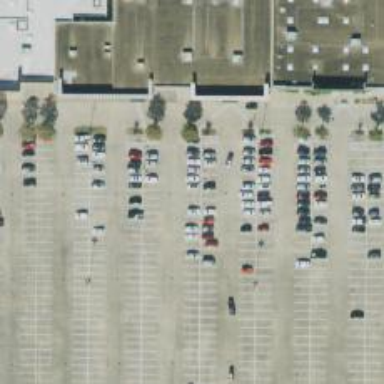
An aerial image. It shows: Parking space.